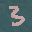
Label: 3